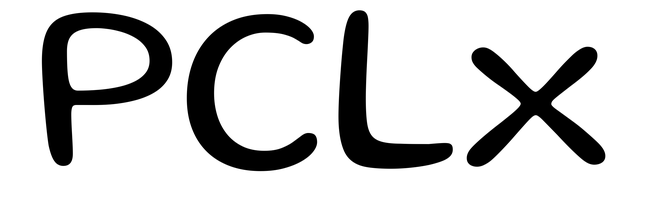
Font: Gluten_Light